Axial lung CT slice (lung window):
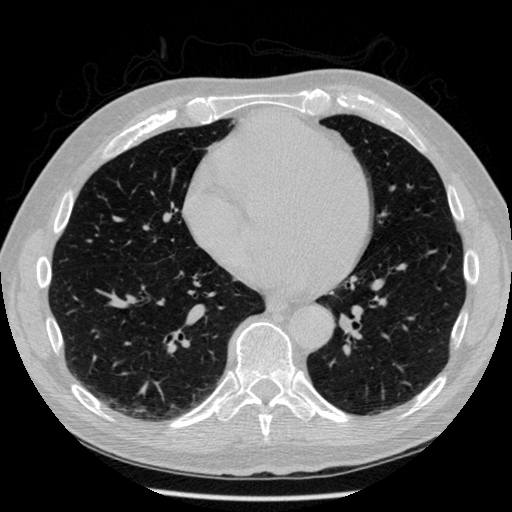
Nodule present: no